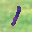
Label: 1